Question: I have a project on my PC, I want to host it on BitBucket as a Git repo. I've been using SourceTree to manage an existing project with other contributors, so I know the basics about modifying a repository, but I haven't made my own one before.
What I've done so far was make a brand new repo on BitBucket, then I went in SourceTree and made a new one in there. I added a remote called 'origin' using the URL BitBucket gave me, but when I try to push I see this:

Usually I'm supposed to choose which branches to push, but here I don't see any. Apparently I'm on 'master' though, which it shows in the left pane.
Basically, I'm confused. Can anyone explain what's going on or what I'm supposed to be doing?
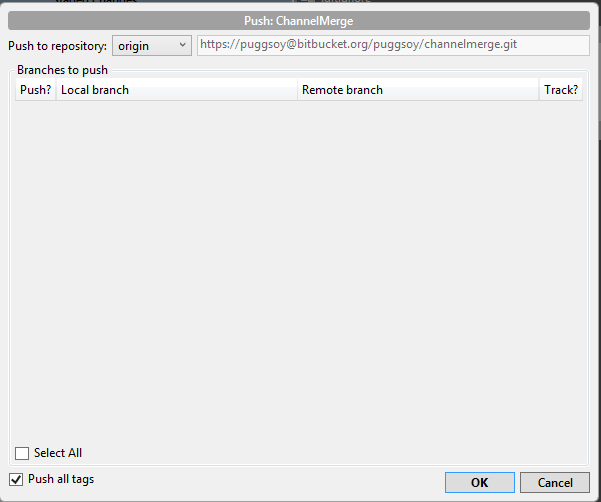
Answer: You have to create at least one commit into your local branch before trying to push.